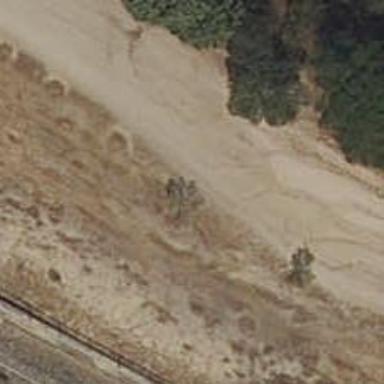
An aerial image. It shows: Dirt path.